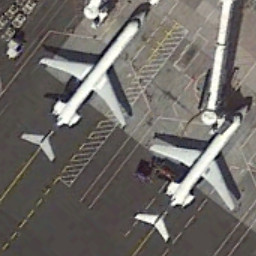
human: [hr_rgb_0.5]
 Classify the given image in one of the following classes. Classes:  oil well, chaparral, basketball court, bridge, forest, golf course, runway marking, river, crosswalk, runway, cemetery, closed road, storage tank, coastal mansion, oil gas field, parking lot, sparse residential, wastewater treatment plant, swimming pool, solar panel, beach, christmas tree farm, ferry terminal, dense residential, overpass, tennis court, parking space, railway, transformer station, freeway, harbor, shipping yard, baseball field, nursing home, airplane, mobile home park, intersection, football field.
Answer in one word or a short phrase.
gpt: airplane